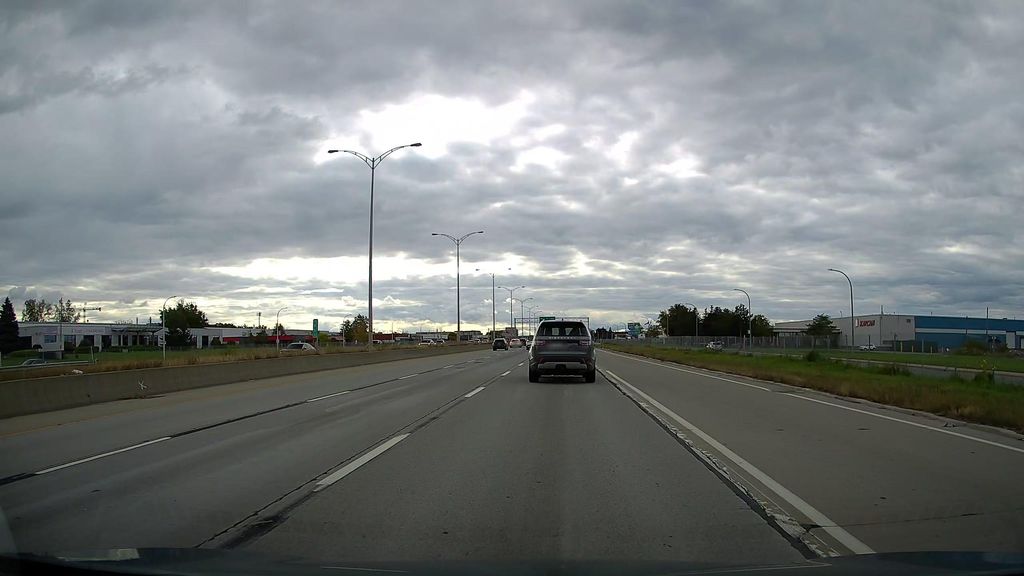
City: montreal